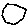
Label: hexagon